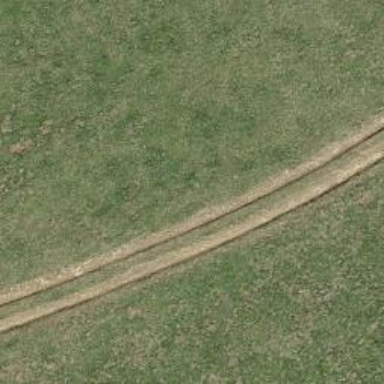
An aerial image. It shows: Unpaved track with grade 3 track type.